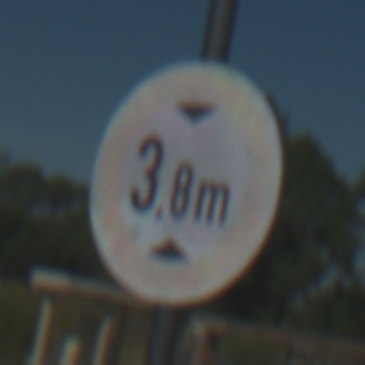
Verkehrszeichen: TatsaechlicheHoehe
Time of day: Midday
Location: Outdoor (Special)
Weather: PartlyCloudy
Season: NotSpecified
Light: Natural